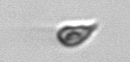
Label: Cryptophyta